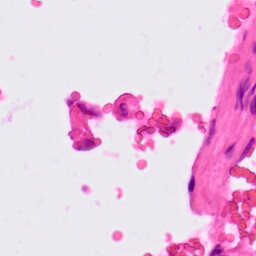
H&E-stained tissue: Lung